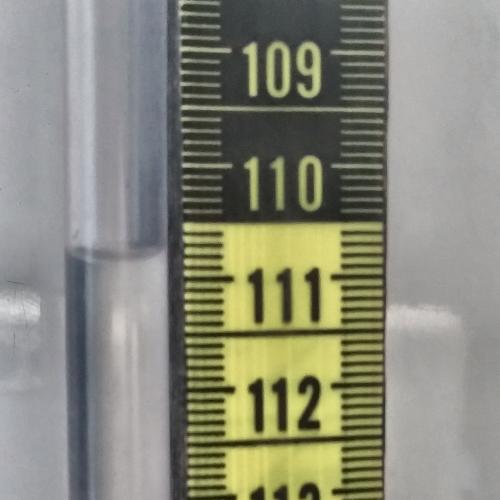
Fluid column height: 110.7 cm